Question: Count the number of objects in the diagram.
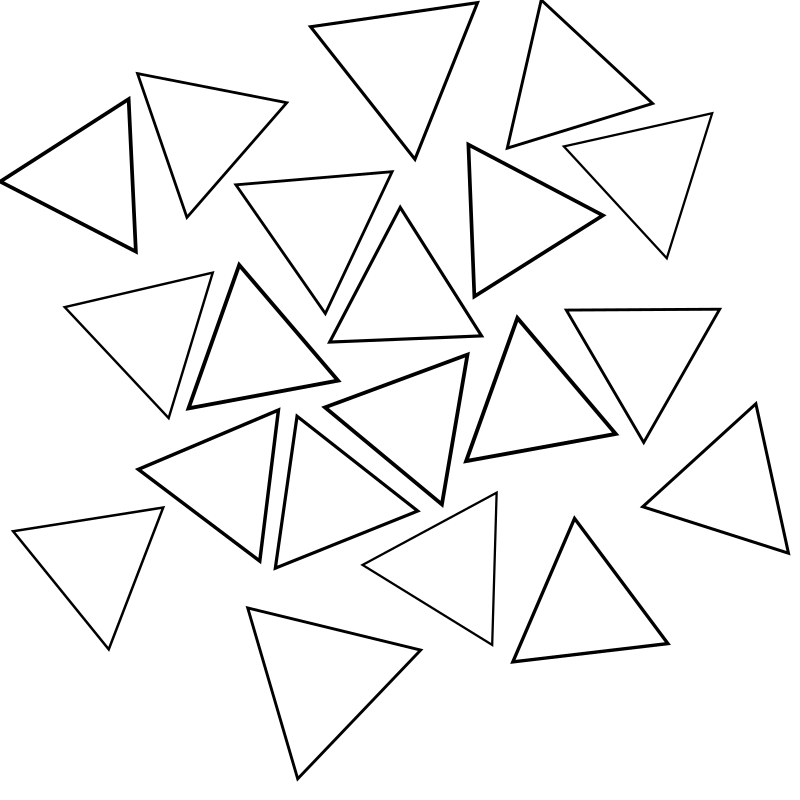
Answer: 20